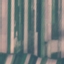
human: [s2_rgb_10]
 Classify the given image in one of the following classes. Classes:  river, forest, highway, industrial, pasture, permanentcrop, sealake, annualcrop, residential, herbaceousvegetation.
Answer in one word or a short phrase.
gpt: AnnualCrop